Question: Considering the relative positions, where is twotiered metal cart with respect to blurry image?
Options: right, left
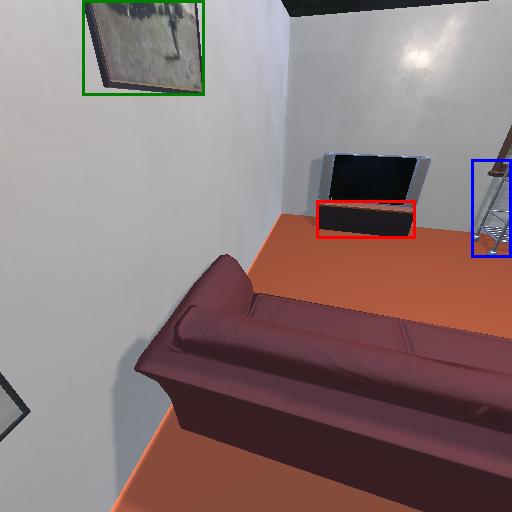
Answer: right